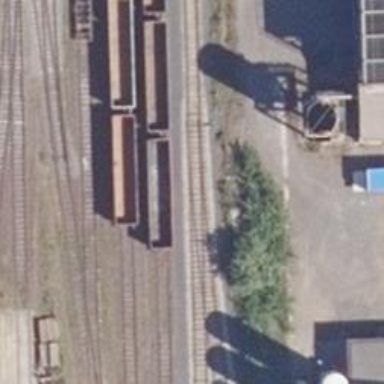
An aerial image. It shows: Railway switch.